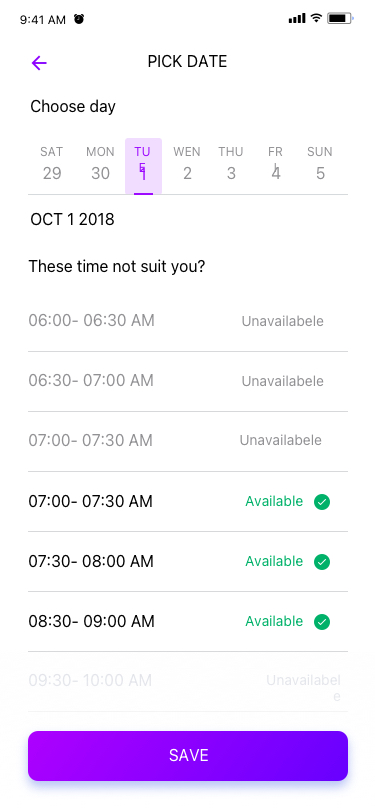
Text in this UI design:
PICK DATE
UI Text/Heading/H5/Brandcolor
Choose day
These time not suit you?
OCT 1 2018
06:00- 06:30 AM
        $590.08
Unavailabele
06:30- 07:00 AM
        $590.08
Unavailabele
07:00- 07:30 AM
        $590.08
Unavailabele
09:30- 10:00 AM
        $590.08
Unavailabele
10:30- 11:00 AM
        $590.08
Unavailabele
07:00- 07:30 AM
        $590.08
Available
07:30- 08:00 AM
        $590.08
Available
08:30- 09:00 AM
        $590.08
Available
SAVE
9:41 AM
29
SAT
30
MON
1
TUE
2
WEN
3
THU
4
FRI
5
SUN